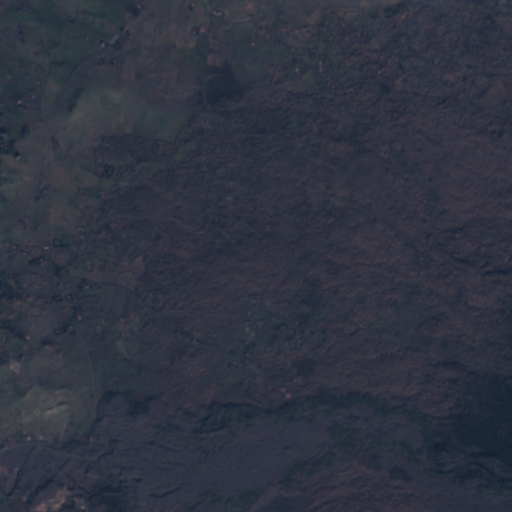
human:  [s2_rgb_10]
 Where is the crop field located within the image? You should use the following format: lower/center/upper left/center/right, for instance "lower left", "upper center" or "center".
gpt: The crop field is located in the upper left of the image.
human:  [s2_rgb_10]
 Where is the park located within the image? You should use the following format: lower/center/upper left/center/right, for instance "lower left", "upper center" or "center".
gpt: The park is located in the upper left of the image.
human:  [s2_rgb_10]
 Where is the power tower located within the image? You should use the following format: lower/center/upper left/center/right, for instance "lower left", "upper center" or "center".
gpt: The power tower is located in the left of the image.
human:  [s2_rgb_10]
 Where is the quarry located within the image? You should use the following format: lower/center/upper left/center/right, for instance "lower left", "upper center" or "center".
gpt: The quarry is located in the lower left of the image.
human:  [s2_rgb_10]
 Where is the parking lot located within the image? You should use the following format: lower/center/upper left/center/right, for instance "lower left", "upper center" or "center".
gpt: There is no parking lot in the image.